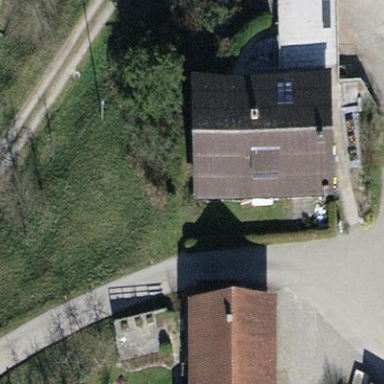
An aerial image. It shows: Building with tiled roof.